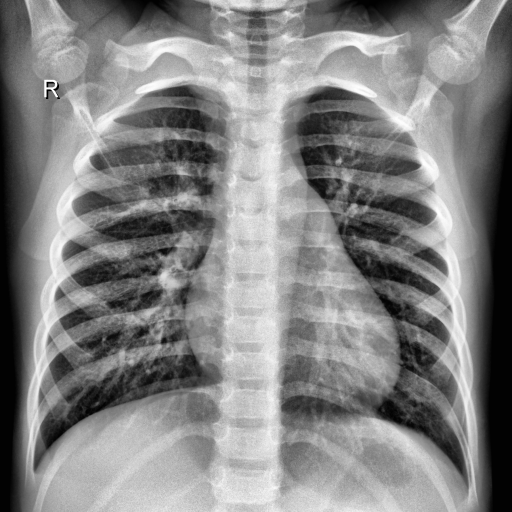
Finding: NORMAL